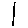
Label: line